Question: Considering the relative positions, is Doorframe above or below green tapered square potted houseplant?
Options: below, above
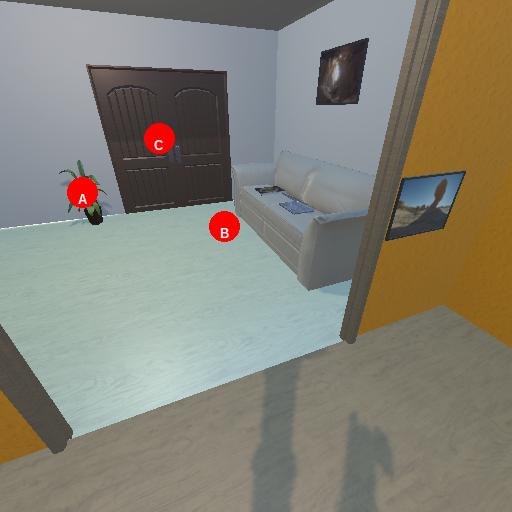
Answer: below